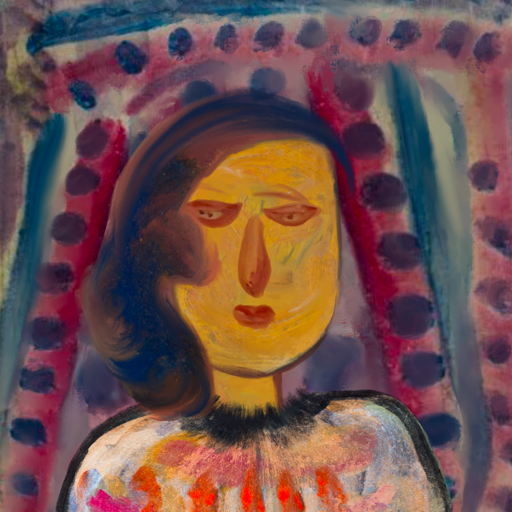
Background: HillGirl, Head And Neck Front: After_Raid, Face Front: Pious_Lady, Bust: Childish, Hair Front: Mother_And_Son_Son, Head Accessory: Blank, Second Necklace: Blank, Necklace: Blank, Baby: Blank